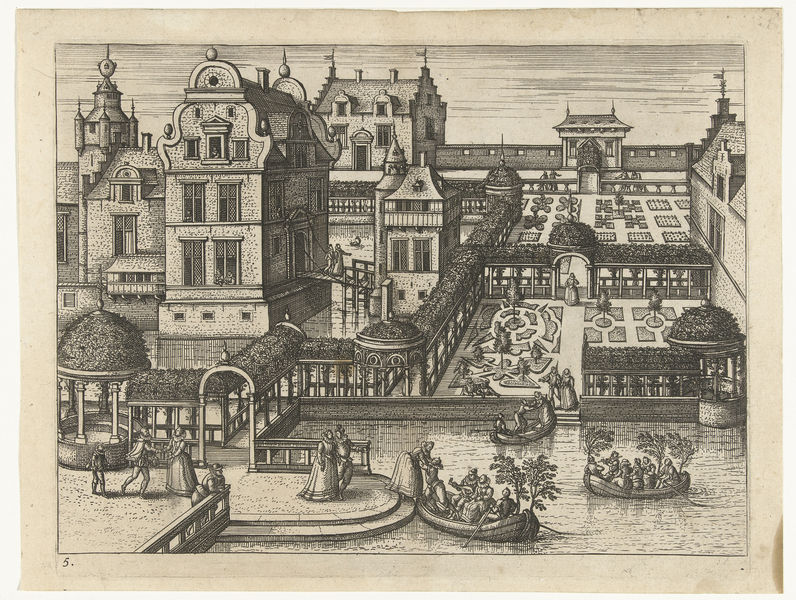
Titel: Boottocht
Künstler: Pieter van der (I) Borcht
Standort: Amsterdam
Institution: Rijksmuseum
Schlagwörter: baum, mann, wasser, bäume, frauen, stadt, frau, grau, männer, zeichnung, gebäude, haus, park, schloss, strauch, blatt, boot, boote, garten, papier, venedig, anlegen, foto, gang, stich, gärten, bote, laubengang, rondell, gartenanlage, buchsbaum, wassergraben, parkd